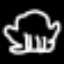
Label: frog